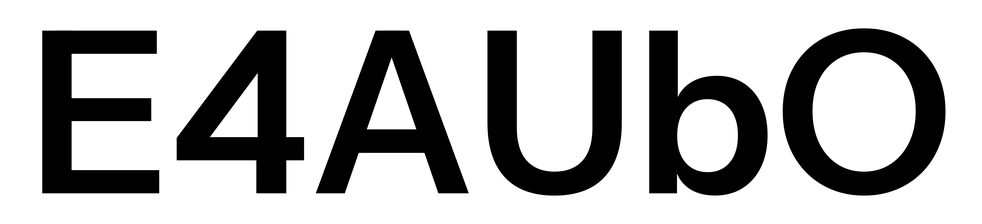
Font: InstrumentSans_SemiBold